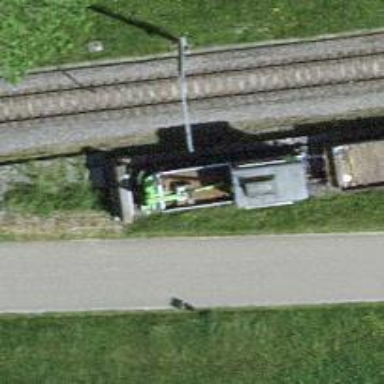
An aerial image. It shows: Railway buffer stop.